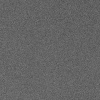
Atmospheric dust classification: dusty